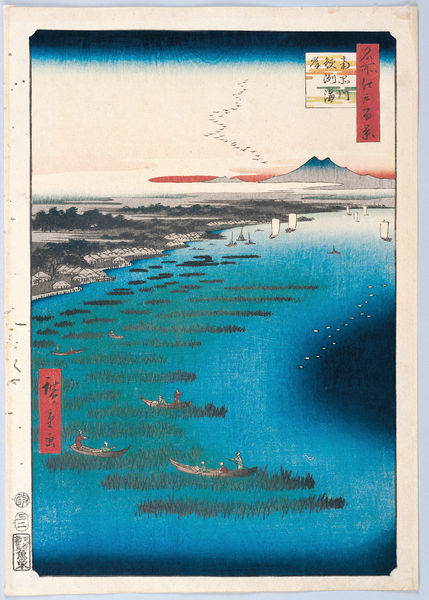
Titel: 100 berühmte Ansichten von Edo
Künstler: Utagawa Hiroshige
Schlagwörter: berg, blau, himmel, meer, wasser, fluss, landschaft, see, ufer, rot, schilf, vögel, boot, kahn, japan, schiff, segel, fahne, fischer, segelschiff, berge, möwe, rudern, inschrift, vulkan, asien, asiatisch, chinesisch, china, sehnsucht, fuji, hokusai, reisanbau, segelschifff